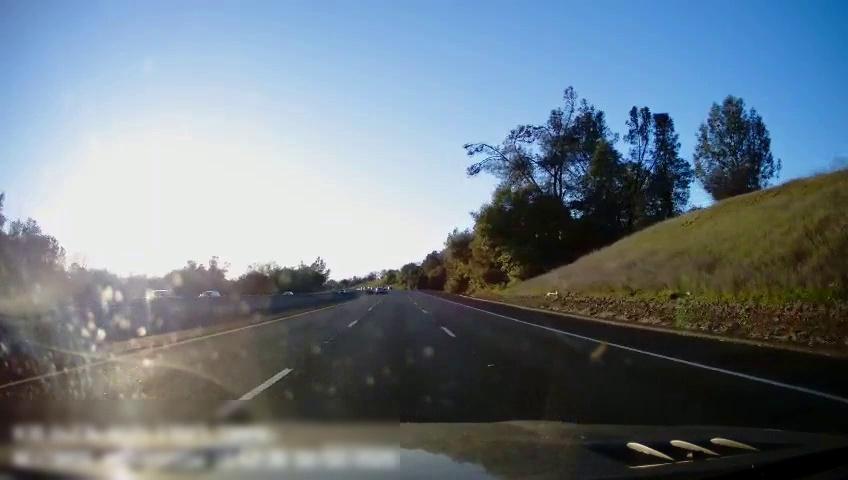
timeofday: Day
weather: Cloudy
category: Drivable Space
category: Vehicles | Car
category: Vehicles | Car
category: Vehicles | Car
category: Vehicles | Car
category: Vehicles | SUV
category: Lanes | Alternate Lane
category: Lanes | Current Lane
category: Lanes | Current Lane
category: Lanes | Alternate Lane